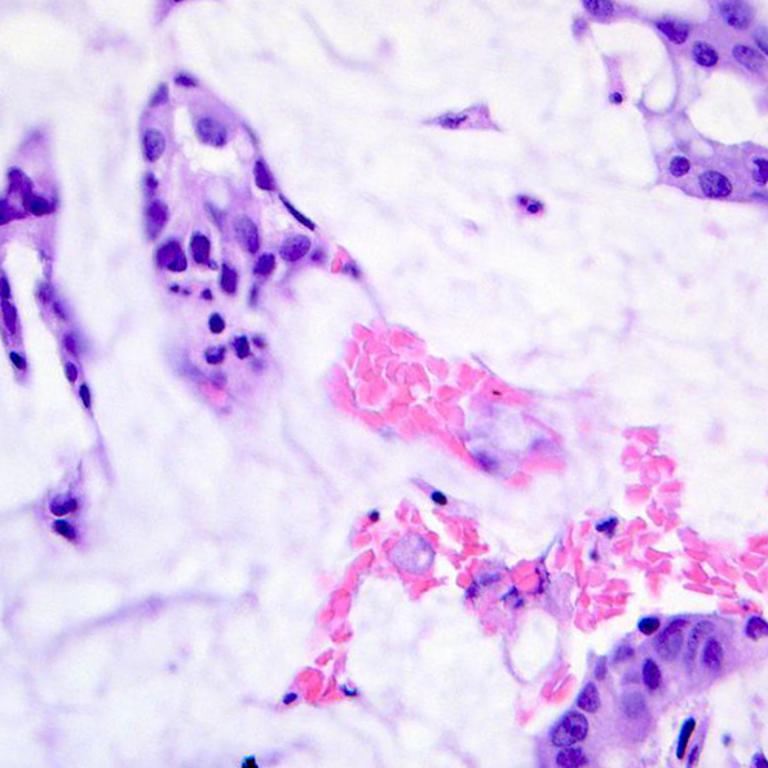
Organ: colon
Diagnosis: adenocarcinomas